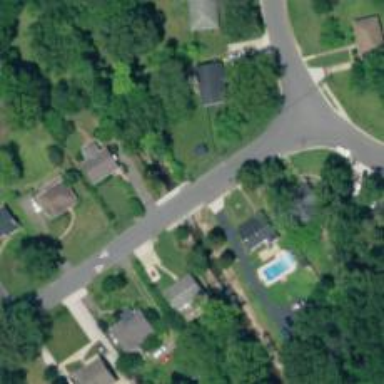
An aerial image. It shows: Residential road with bridge.